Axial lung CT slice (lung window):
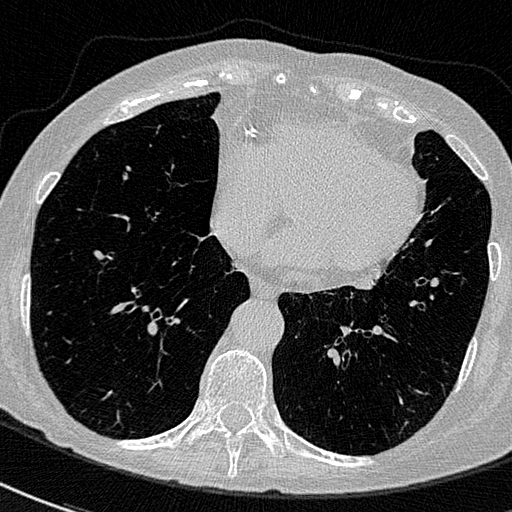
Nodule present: no